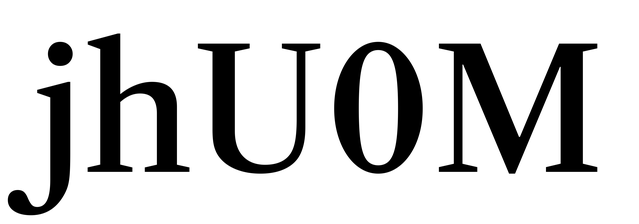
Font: LibreCaslonText_Medium